Question: I am using .
I have a Table which has a few TextFields and a 'Button' called "delete".

On click of the delete button, that particular row is to be deleted.
As i understand, I could remove table item as follows:
'''
table.removeItem(itemID);
'''
Unfortunately, I am unable to fetch the 'itemID' of the row to remove it from the table.
Since, I used 'table.addItem(o, null);' to addItems to it, how could I get the 'rowID/itemID' on the click of the button inside 'buttonClickListener'?
My trys so far have been:
'''
@Override
public void buttonClick(ClickEvent event) {
Table t = (Table) event.getButton().getParent();
}
'''
This has got me to the parent table but not to that particular item.
Thanks in advance
.
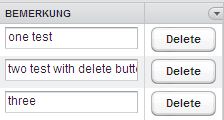
Answer: You could for example use <URL> when you create the buttons.
The onClick you retrieve the associated data of the button and have the correct row id.